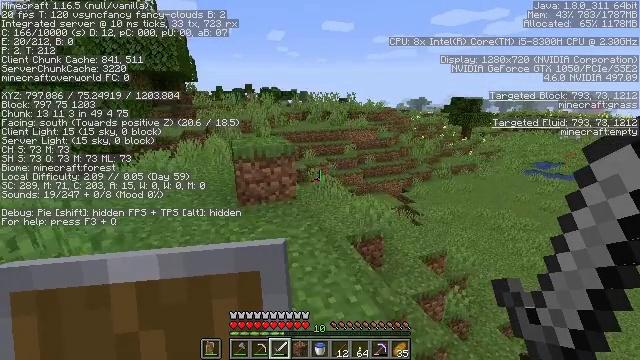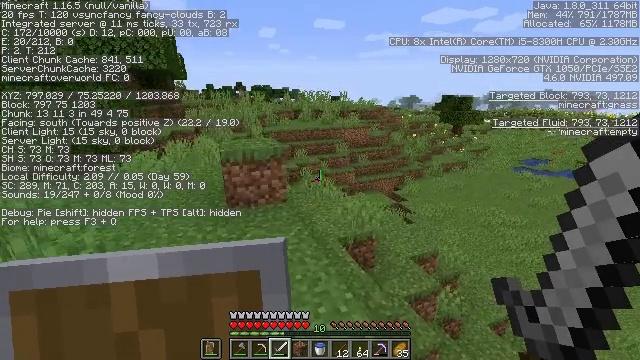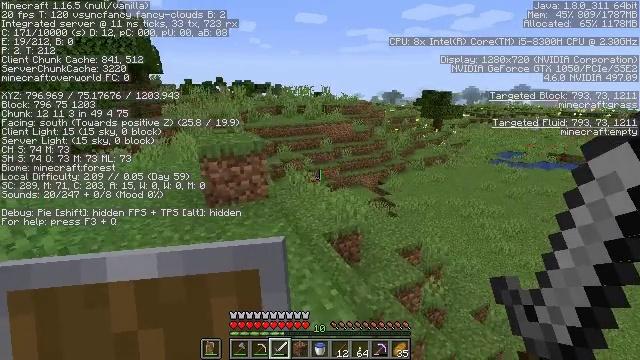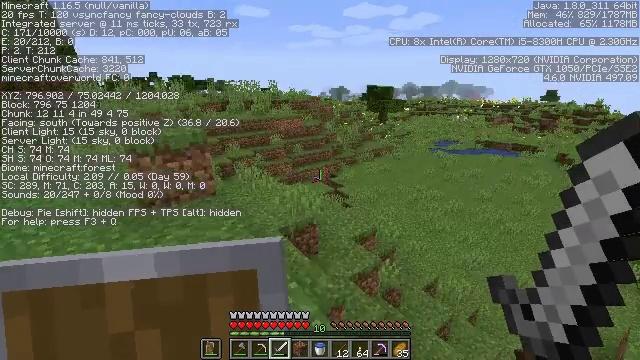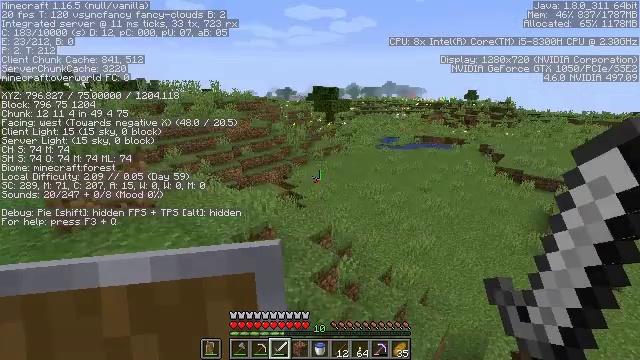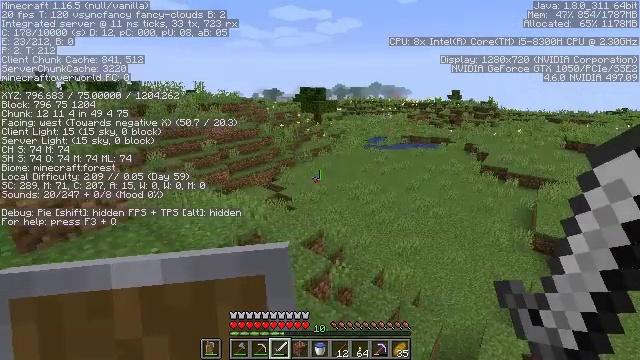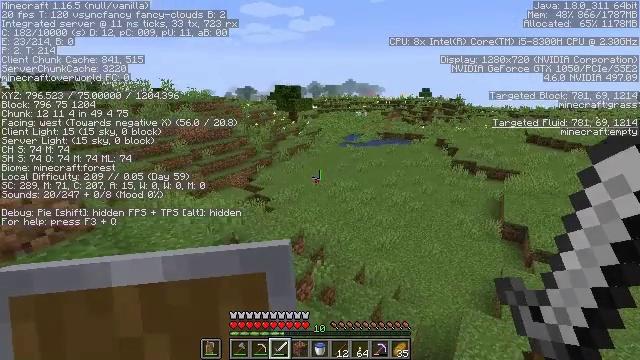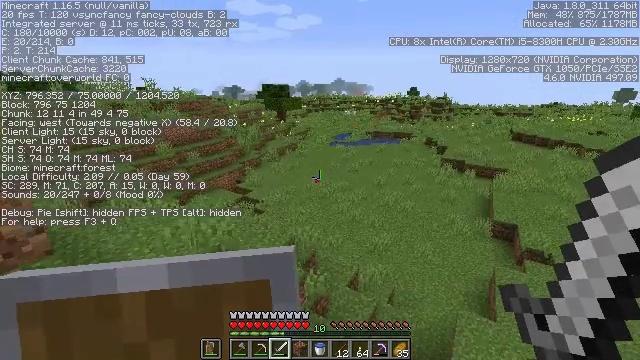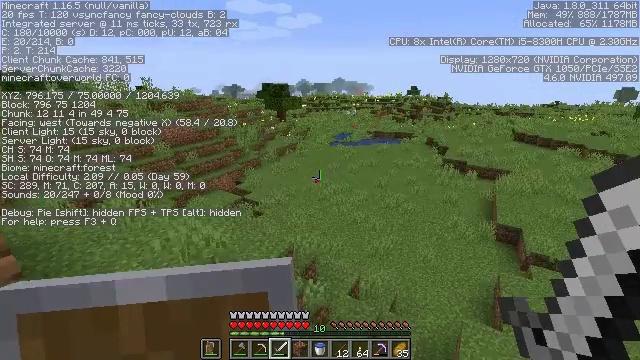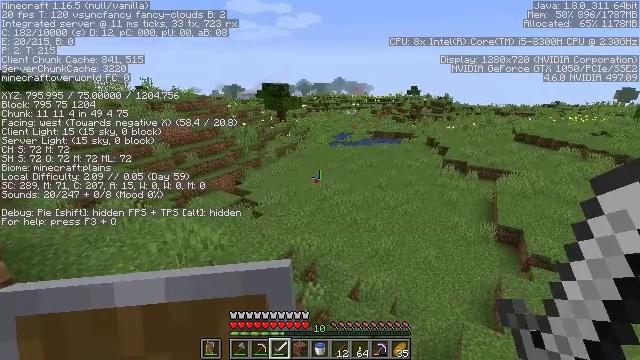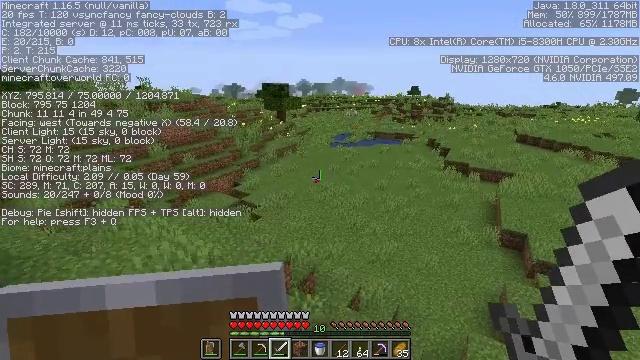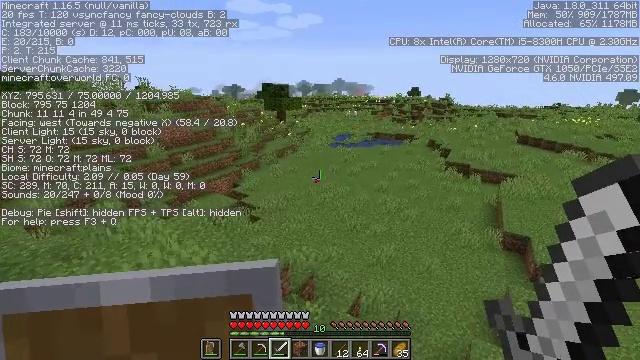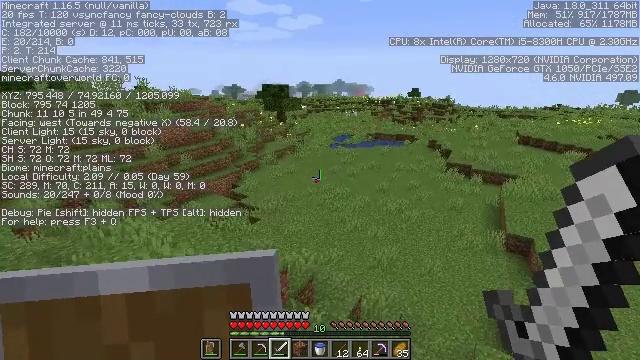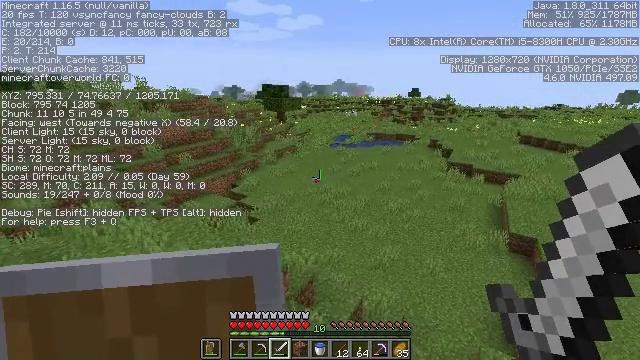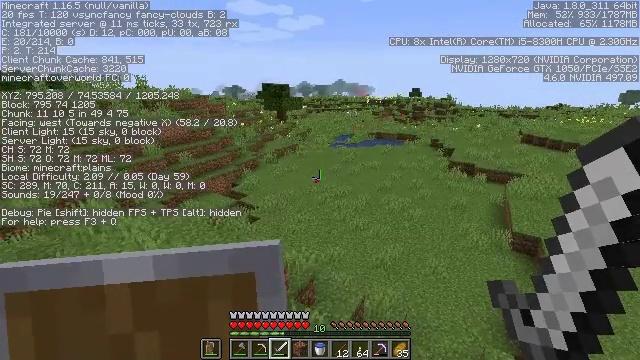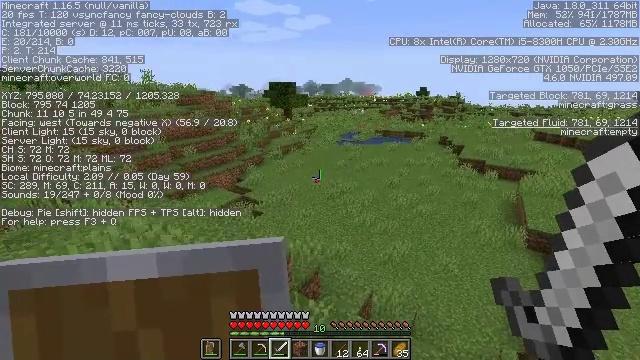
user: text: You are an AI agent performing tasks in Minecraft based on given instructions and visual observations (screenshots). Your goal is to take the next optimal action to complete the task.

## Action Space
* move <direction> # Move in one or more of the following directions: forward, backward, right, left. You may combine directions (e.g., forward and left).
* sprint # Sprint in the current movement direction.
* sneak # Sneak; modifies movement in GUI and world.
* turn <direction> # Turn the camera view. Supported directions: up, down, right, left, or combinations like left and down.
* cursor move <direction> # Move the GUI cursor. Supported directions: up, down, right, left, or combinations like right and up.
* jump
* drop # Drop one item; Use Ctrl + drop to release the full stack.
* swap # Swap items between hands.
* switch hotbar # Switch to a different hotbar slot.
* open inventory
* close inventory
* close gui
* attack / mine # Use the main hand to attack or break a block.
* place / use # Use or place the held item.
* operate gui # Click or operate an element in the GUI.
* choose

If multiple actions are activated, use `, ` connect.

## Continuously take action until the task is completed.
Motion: motion action
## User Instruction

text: Gather the yellow bed by attacking it.
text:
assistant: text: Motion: move forward, turn right
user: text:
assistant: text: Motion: move forward, turn right
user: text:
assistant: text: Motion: move forward, turn right
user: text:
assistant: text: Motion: move forward, turn right
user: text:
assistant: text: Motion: move forward, turn right
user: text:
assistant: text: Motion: move forward, turn right
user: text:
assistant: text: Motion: move forward, turn right
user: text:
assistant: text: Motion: move forward
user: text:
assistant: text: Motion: move forward
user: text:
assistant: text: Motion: move forward
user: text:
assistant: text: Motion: move forward
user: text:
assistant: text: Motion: move forward
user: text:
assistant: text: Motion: move forward
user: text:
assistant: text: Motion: move forward
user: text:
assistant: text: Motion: move forward, turn left
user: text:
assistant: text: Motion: move forward, turn left
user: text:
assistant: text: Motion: move forward
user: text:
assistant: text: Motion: move forward
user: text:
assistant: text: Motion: move forward, turn left
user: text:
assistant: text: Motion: move forward, turn left
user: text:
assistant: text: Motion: move forward, turn left
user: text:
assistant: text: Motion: move forward, turn left and up
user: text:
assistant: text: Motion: move forward, turn left
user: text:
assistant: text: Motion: move forward
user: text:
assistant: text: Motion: move forward
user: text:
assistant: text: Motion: move forward
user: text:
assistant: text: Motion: move forward
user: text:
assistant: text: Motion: move forward
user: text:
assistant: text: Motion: move forward, jump
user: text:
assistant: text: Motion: move forward, jump